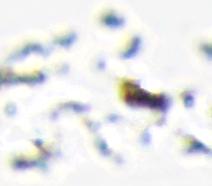
Label: Phaeocystis